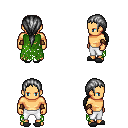
a pixel art fantasy rpg character, male body template, human, tanned skin, green tattered cape, white pants, gray ponytail hairstyle, leather bracers, gray slippers, four views (front, back, left, right), 2x2 character sprite sheet, small pixel art, hard edges, no anti-aliasing